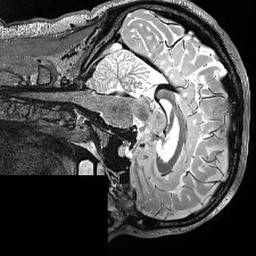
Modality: T2w
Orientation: sagittal
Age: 25
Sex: male